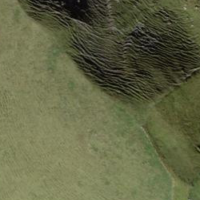
EUNIS habitat code: 23
Species observed at this site:
Turdus philomelos
Lophophanes cristatus
Troglodytes troglodytes
Pyrrhula pyrrhula
Dendrocopos major
Lyrurus tetrix
Fringilla coelebs
Carduelis carduelis
Muscicapa striata
Erithacus rubecula
Dryocopus martius
Certhia familiaris
Nucifraga caryocatactes
Picus viridis
Periparus ater